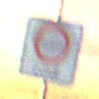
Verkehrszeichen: BeginnUmweltzone
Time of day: SunriseSunset
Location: Outdoor (Nature)
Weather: Clear
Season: NotSpecified
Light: Natural